Aerial crown-view tile of a tropical tree (Barro Colorado Island, Panama), acquired 20250915:
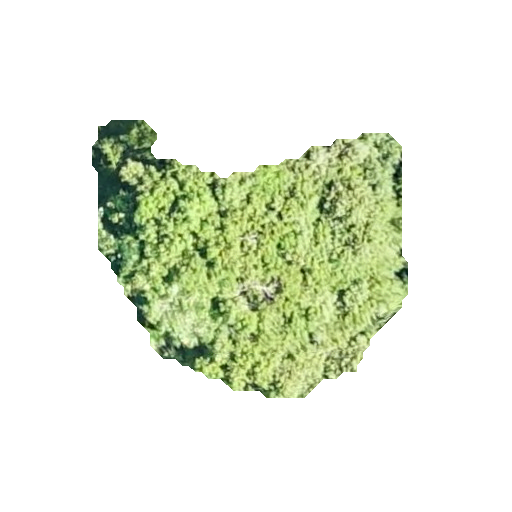
Species: Pouteria stipitata
GBIF accepted scientific name: Pouteria stipitata
Crown area: 90.13 m²